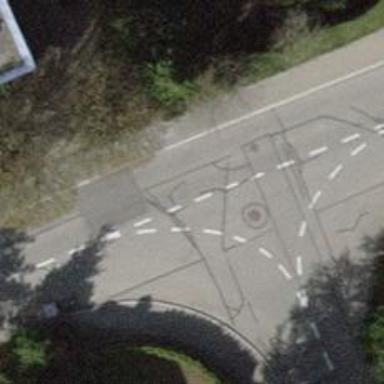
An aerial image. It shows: Traffic calming table.